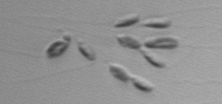
Label: Dinobryon